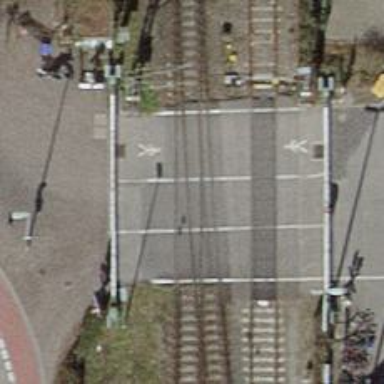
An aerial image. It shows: Level crossing with double half barrier.